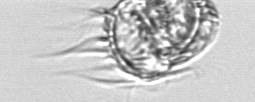
Label: Leegaardiella_ovalis